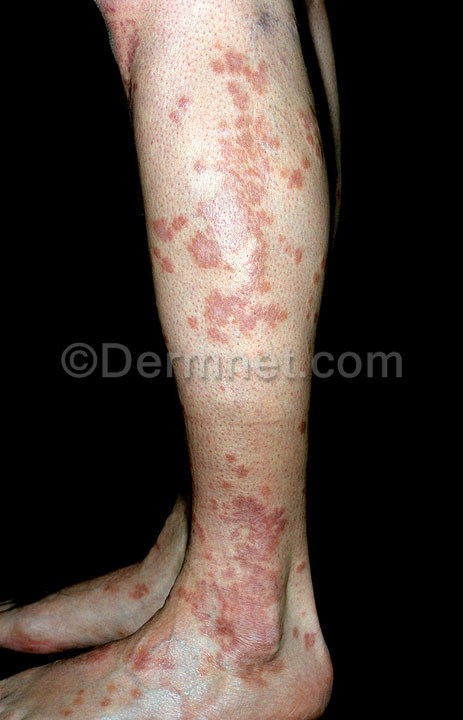
Disease: Systemic Disease